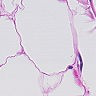
Metastatic tissue present: no